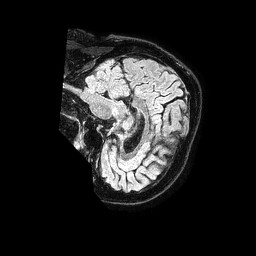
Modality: FLAIR
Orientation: sagittal
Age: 62
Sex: male
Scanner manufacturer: philips
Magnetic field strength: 1.5 T
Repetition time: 4.8 s
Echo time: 0.3 s